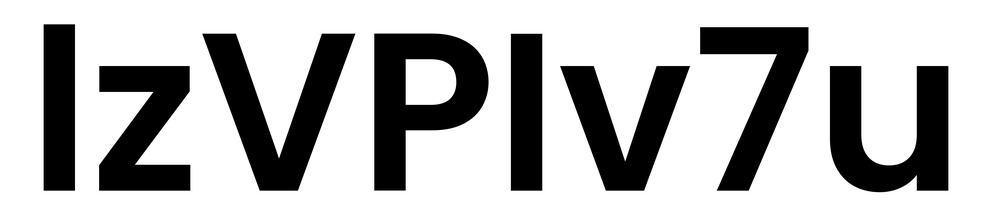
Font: Poppins-SemiBold